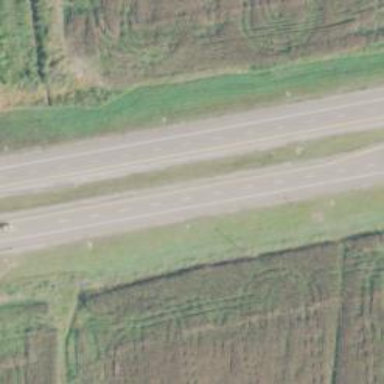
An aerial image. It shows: Trunk highway.